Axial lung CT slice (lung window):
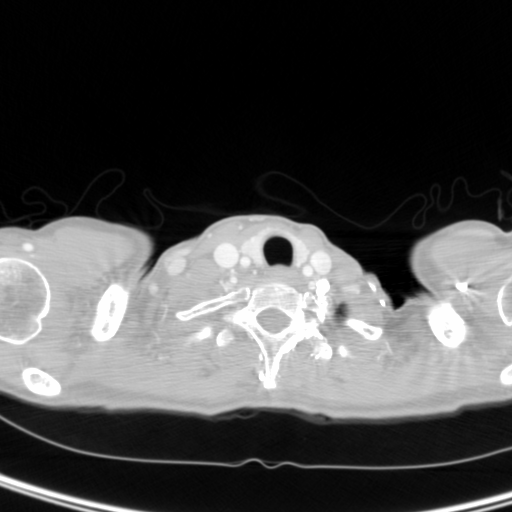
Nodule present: no